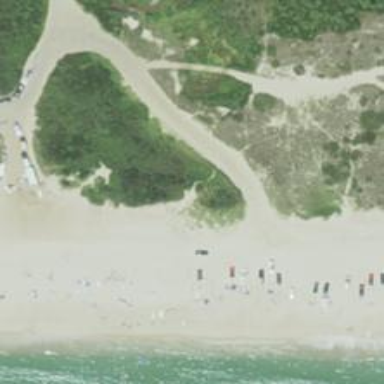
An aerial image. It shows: Scenic beach with natural beauty.